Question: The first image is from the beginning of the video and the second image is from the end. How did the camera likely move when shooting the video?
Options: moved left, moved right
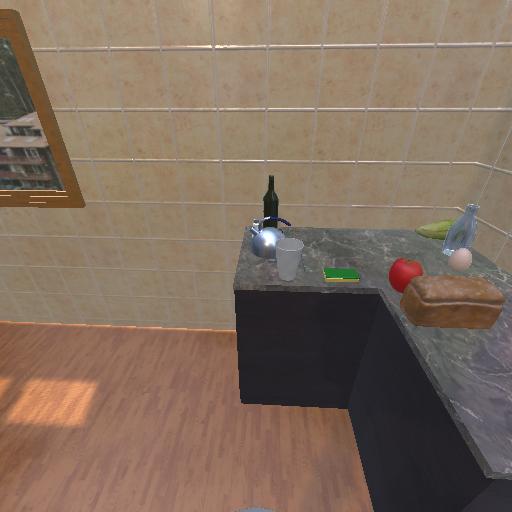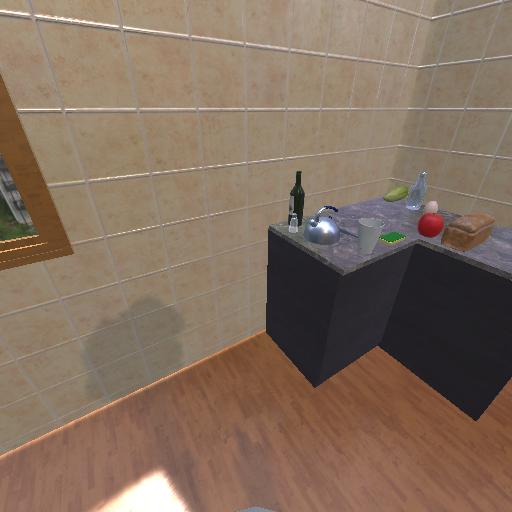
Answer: moved left